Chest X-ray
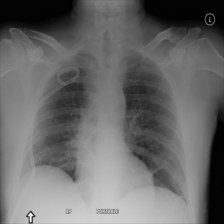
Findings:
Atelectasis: negative
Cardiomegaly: negative
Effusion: negative
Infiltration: negative
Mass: negative
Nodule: negative
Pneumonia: negative
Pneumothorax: negative
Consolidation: negative
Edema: negative
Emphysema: negative
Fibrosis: negative
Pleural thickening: negative
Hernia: negative